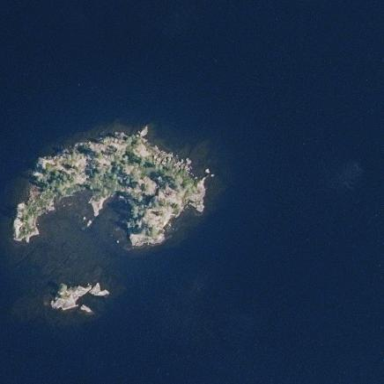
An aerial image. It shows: Islet.